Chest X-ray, AP view. Patient: 57 years old, sex M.
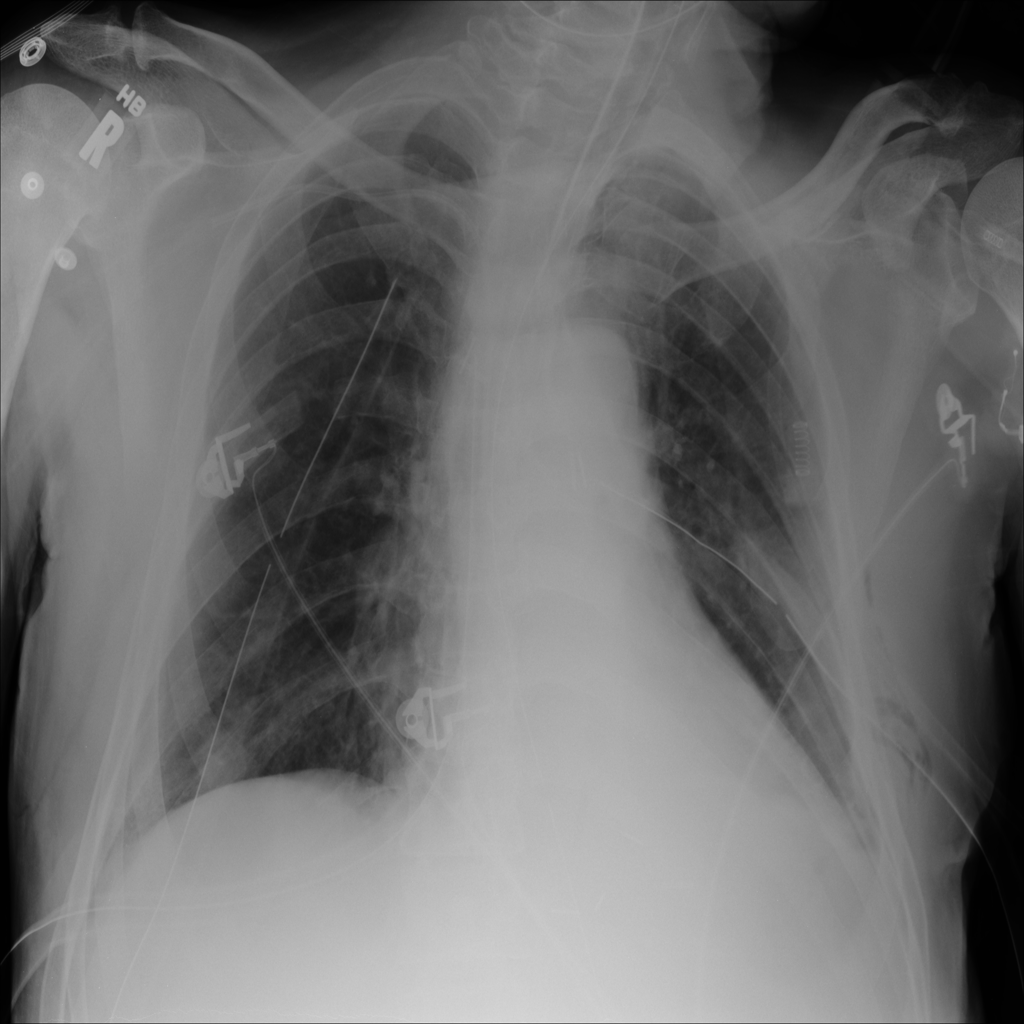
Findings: Atelectasis, Consolidation, Emphysema